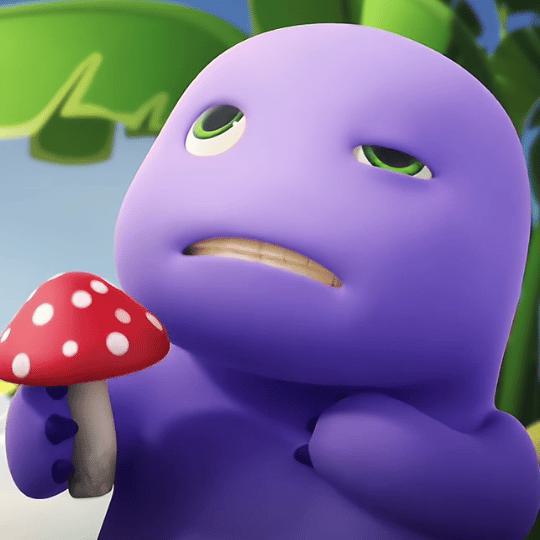
Label: nailong